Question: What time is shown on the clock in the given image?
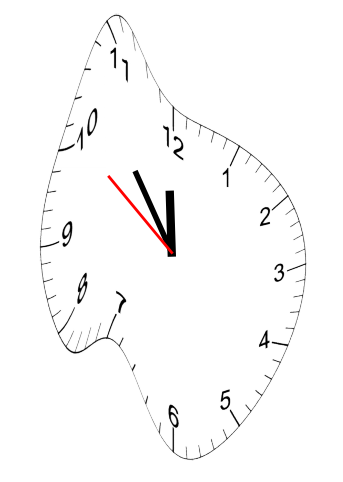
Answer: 11:53:51